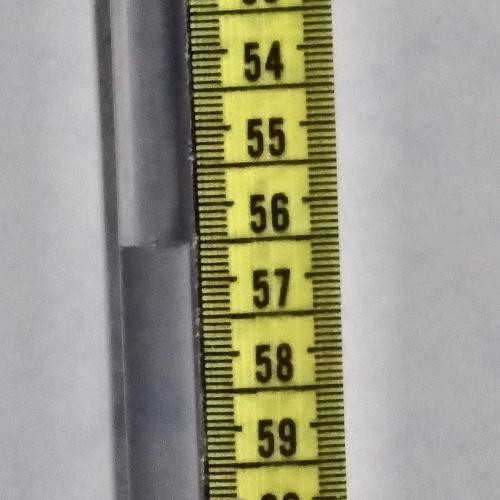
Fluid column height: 56.5 cm